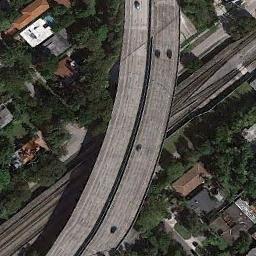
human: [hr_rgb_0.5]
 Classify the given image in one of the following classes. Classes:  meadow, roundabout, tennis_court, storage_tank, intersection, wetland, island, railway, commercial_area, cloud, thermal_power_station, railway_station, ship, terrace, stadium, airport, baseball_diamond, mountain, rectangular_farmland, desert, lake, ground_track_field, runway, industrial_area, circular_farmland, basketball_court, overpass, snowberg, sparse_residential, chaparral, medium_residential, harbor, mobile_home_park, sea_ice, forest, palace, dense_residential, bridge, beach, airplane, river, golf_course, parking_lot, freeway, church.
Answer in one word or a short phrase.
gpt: overpass